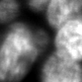
Tissue sample: ovarian
Magnification: 2.5x
Cell type: Myeloid cells
Senescence state: normal